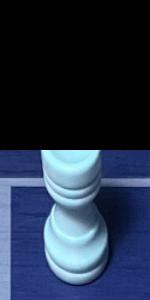
Label: Rook_White